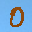
Label: 0